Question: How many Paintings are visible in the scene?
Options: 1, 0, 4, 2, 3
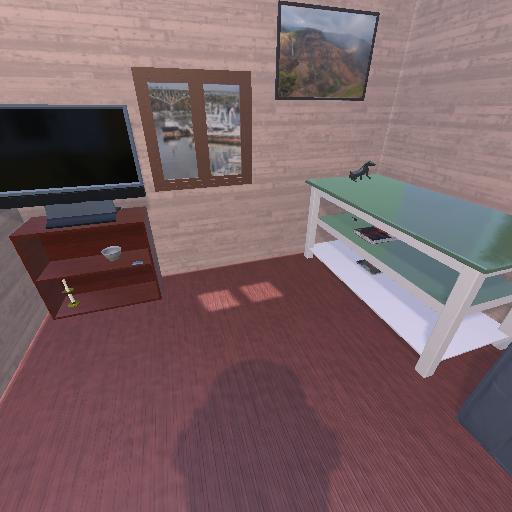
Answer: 1